Breast ultrasound image
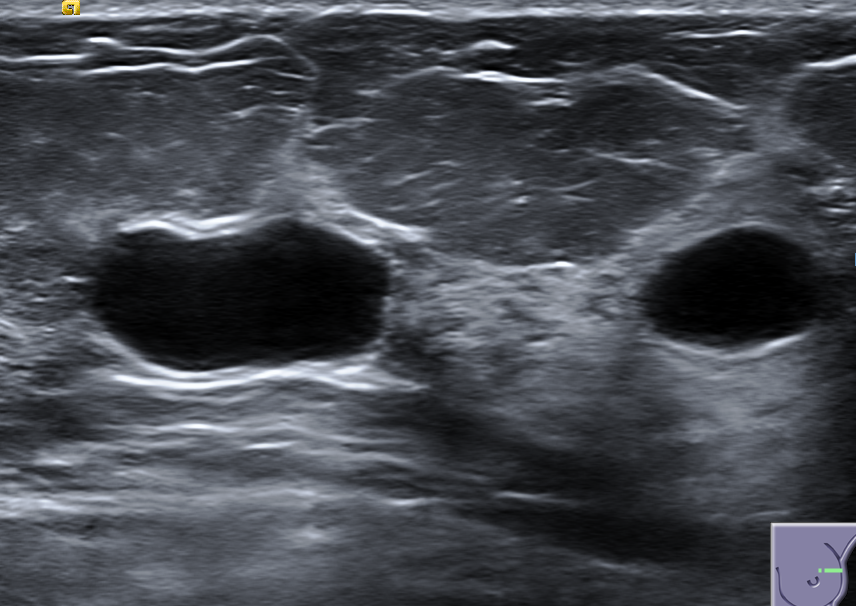
Diagnosis: benign